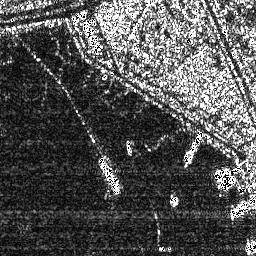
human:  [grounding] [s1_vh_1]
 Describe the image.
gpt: In the satellite image, there is  <ref>1 medium ship </ref> <box>[[36, 59, 48, 76, 0]]</box> located at center.